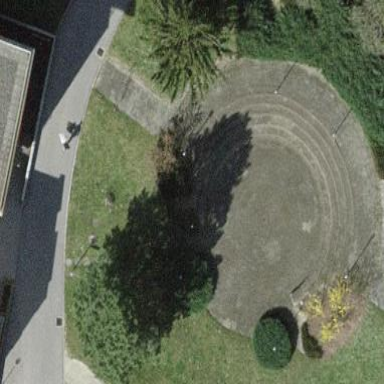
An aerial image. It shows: Theatre.